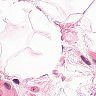
Metastatic tissue present: no